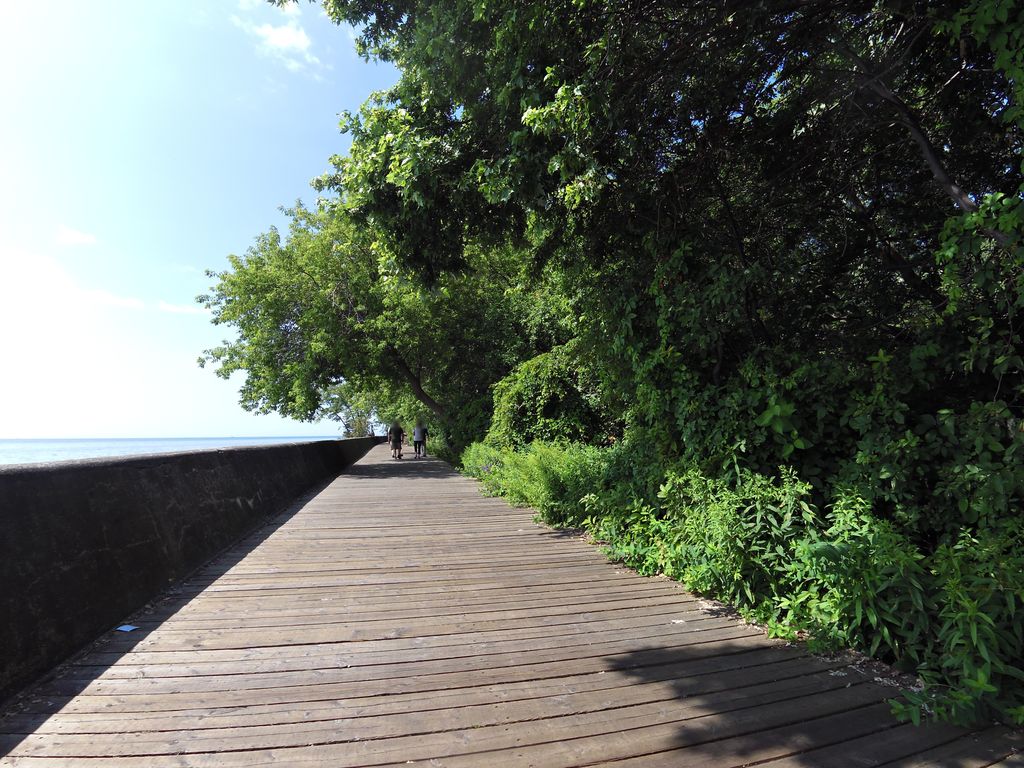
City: toronto